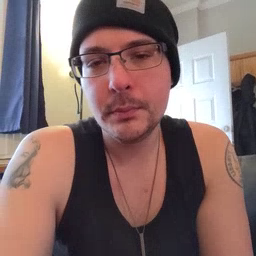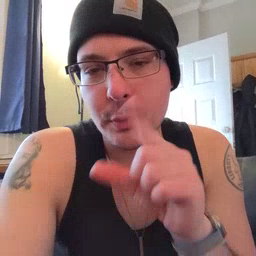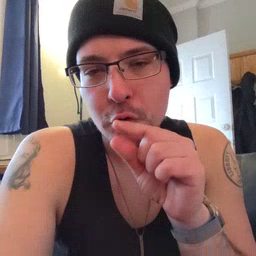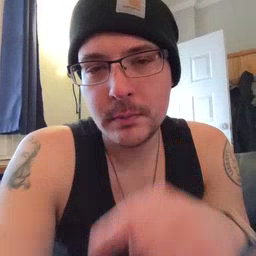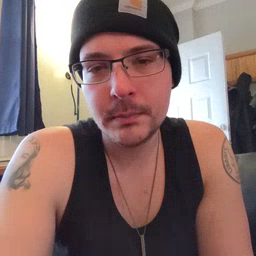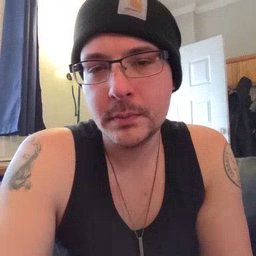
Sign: bird